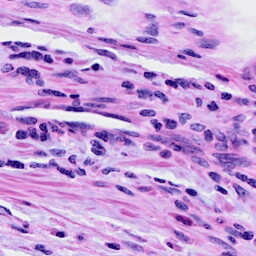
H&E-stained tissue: Cervix